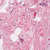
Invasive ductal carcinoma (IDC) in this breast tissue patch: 0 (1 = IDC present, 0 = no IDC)